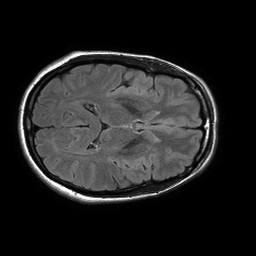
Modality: FLAIR
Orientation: axial
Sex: female
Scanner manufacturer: philips
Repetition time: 11 s
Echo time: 0.125 s